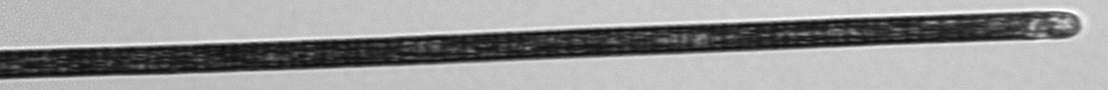
Label: Trichodesmium